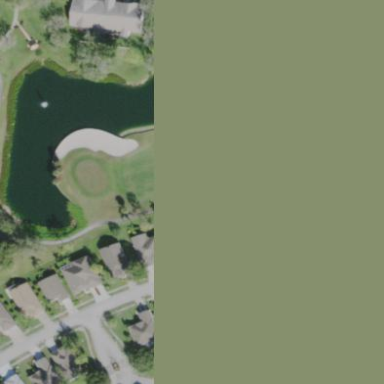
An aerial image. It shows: Scenic golf fairway.